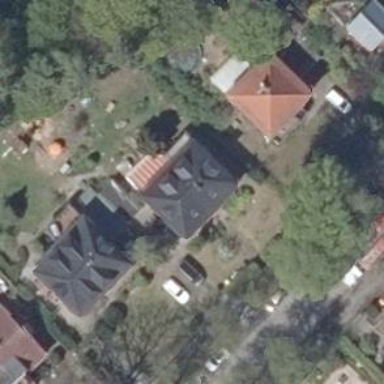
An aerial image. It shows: Detached building with hipped roof shape.